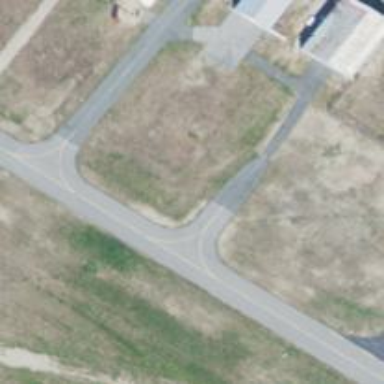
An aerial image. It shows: Asphalt taxiway at the airport.